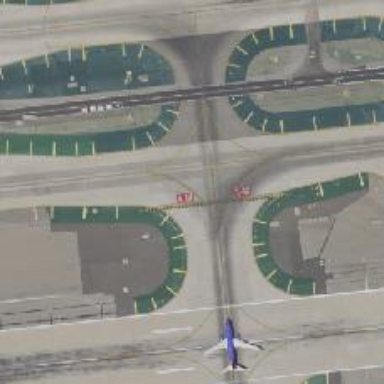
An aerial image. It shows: Image of taxiway at airport.